Interaction volume radius: 5 \u00c5
Interaction volume height: 10 \u00c5
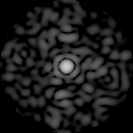
Disorder parameter: 0.7734